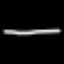
Label: line